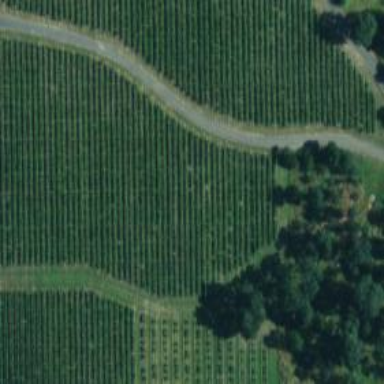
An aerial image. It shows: Vineyard where grapes are grown.